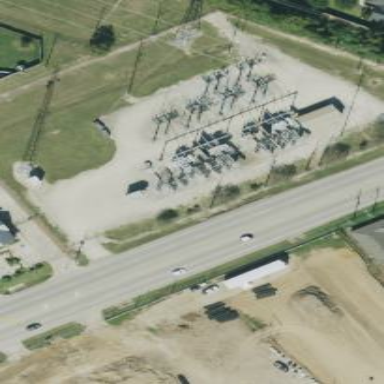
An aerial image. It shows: Outdoor distribution-level power substation enclosed by fence.